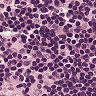
Metastatic tissue present: no